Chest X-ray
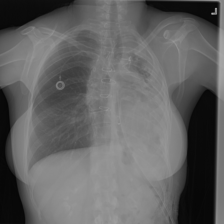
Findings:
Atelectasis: negative
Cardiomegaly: negative
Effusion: negative
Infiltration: negative
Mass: negative
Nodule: negative
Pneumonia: negative
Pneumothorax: negative
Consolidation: negative
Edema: negative
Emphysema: negative
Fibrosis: negative
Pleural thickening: negative
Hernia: negative